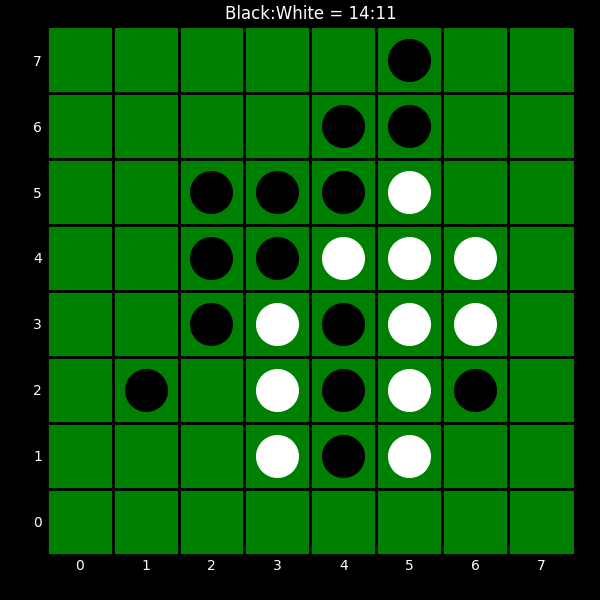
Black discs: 14
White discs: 11